Question: I have been working on grabbing html source for a client I made, so I decided that I would like to get the status of the minecraft login and session servers. There is already a website that does this, so I figured I could just grab the HTML and search through it with Java. After a test run, I noticed the output was not what I am looking for.

I'm hoping to be able to achieve an output of something more like on this site.
<URL>
'''
public class Status {
private static Minecraft mc = Minecraft.getMinecraft();
public static void toggle(String s) {
if (s.contentEquals("-status")) {
Variables.status = !Variables.status;
if (Variables.status) {
enable();
} else {
disable();
}
} else {
update();
}
}
public static void enable() {
mc.thePlayer.addChatMessage(Variables.ChatTeal + "Minecraft Status enabled.");
}
public static void disable() {
mc.thePlayer.addChatMessage(Variables.ChatTeal + "Minecraft Status disabled.");
}
@SuppressWarnings("unchecked")
public static void update() {
BufferedReader br;
String line;
String s;
int i = 1;
try {
URL url = new URL("http://xpaw.ru/mcstatus/");
HttpURLConnection httpcon = (HttpURLConnection) url.openConnection();
httpcon.addRequestProperty("User-Agent", "Mozilla/4.76");
httpcon.connect();
br = new BufferedReader(new InputStreamReader((InputStream) httpcon.getContent()));
Variables.statusList.clear();
while ((line = br.readLine()) != null) {
if (i == 65 || i == 72 || i == 79 || i == 86 || i == 93) {
s = line.replaceAll("<div class="name">", "").trim();
line = s.replaceAll("</div>", "").trim();
Variables.statusNameList.add(line);
System.out.println(line);
}
if (i == 66 || i == 73 || i == 80 || i == 87 || i == 94) {
s = line.replaceAll("<h2 class="status">", "").trim();
line = s.replaceAll("...</h2>", "").trim();
Variables.statusList.add(line);
System.out.println(line);
}
i++;
}
} catch (MalformedURLException e) {
e.printStackTrace();
} catch (IOException e) {
e.printStackTrace();
}
}
}
'''
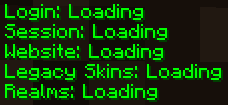
Answer: I managed to greatly simplify this and ended up settling for a simple text output. Seems to work fine for my needs.
'''
public class Status {
private static Minecraft mc = Minecraft.getMinecraft();
public static void getStatus() {
String status = IOHandler.getHtmlSource("http://status.mojang.com/check");
String[] statusArray = status.split(",");
String a = "";
for (int i = 0; i < statusArray.length; i++) {
a = statusArray[i].replaceAll("\[", "").replaceAll("\]", "")
.replaceAll("\{", "").replaceAll(""", " ")
.replaceAll("\:", "-").replaceAll("\}", "")
.trim();
if (a.contains("green")) {
a = a.replaceAll(" - green", "");
mc.thePlayer.addChatMessage(Variables.ChatBGreen + a);
} else if (a.contains("yellow")) {
a = a.replaceAll(" - yellow", "");
mc.thePlayer.addChatMessage(Variables.ChatYellow + a);
} else if (a.contains("red")) {
a = a.replaceAll(" - red", "");
mc.thePlayer.addChatMessage(Variables.ChatDRed + a);
} else {
mc.thePlayer.addChatMessage(Variables.ChatDRed + "ERROR");
}
}
}
}
'''